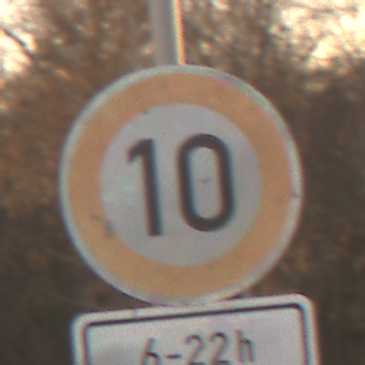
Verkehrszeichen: Geschwindigkeit10
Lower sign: ZeitangabenMitBeschraenkungAufWochentage4
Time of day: SunriseSunset
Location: Outdoor (Nature)
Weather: PartlyCloudy
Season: NotSpecified
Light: Natural